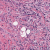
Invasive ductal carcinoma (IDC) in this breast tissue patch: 0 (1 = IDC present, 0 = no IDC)